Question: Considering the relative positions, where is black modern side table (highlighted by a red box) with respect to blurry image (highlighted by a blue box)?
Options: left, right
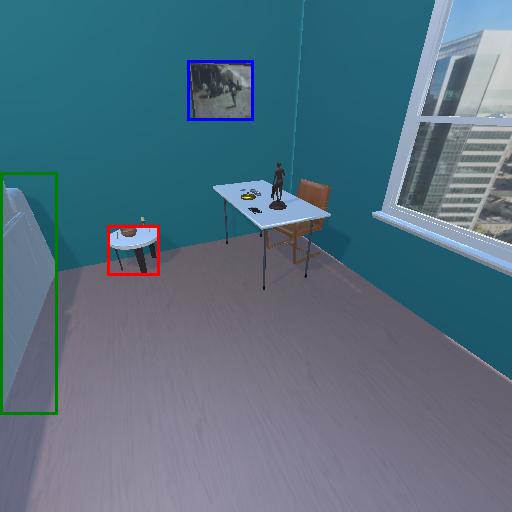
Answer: left